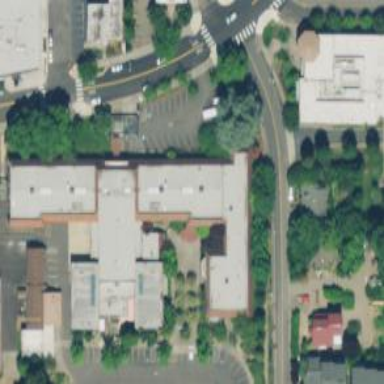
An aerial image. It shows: Civic building that serves as arts center.